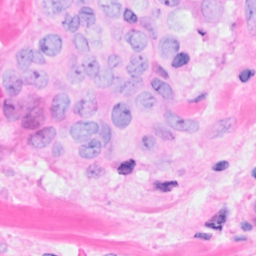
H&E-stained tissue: Breast